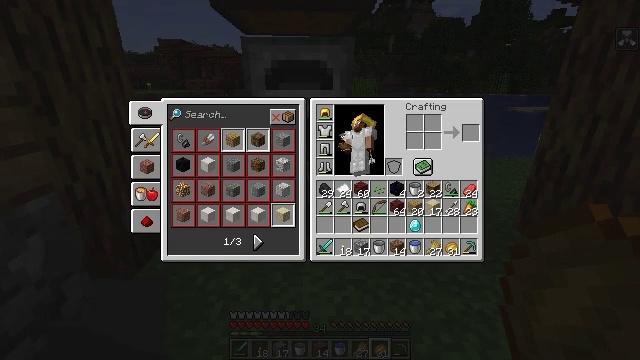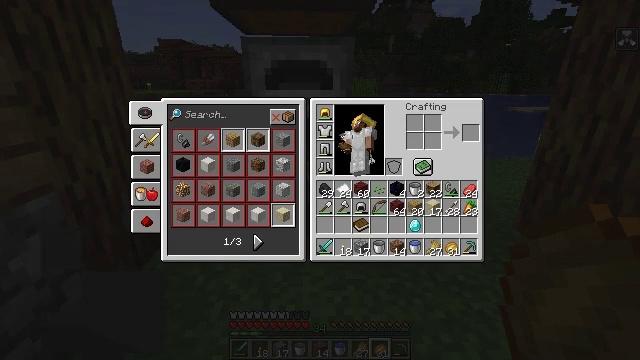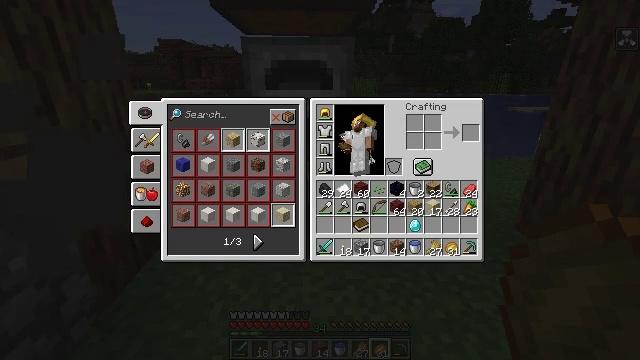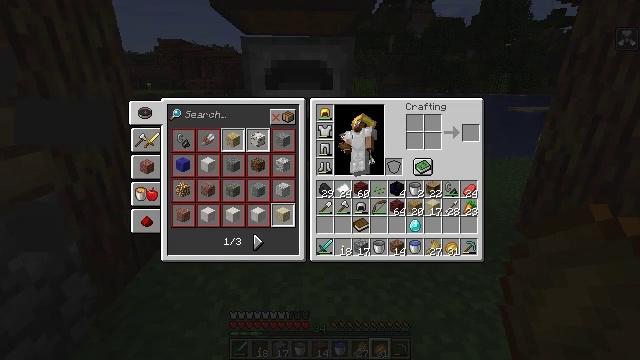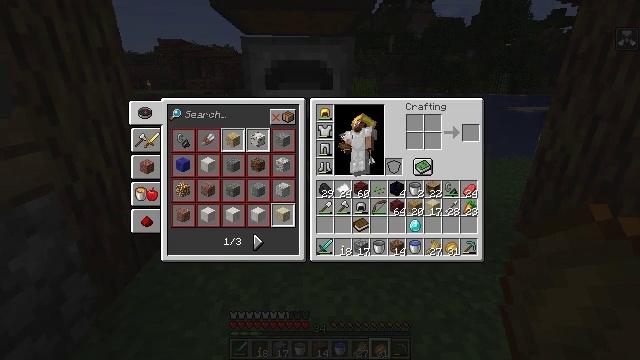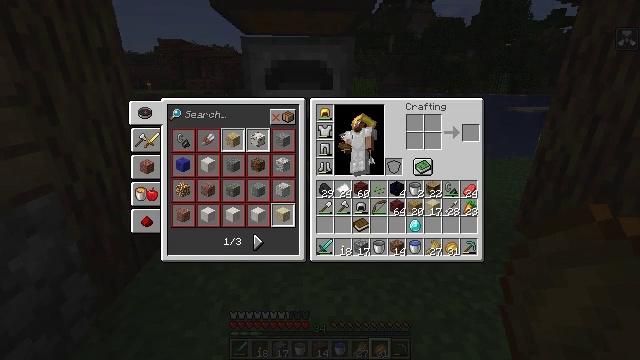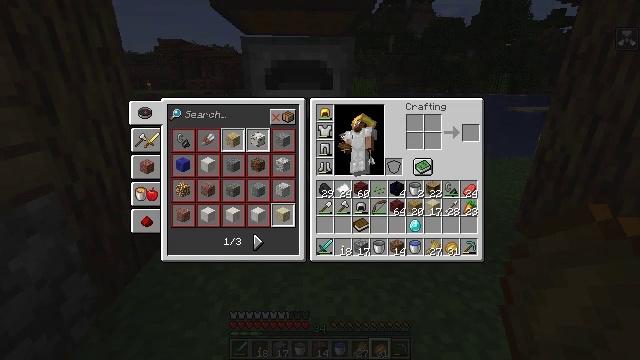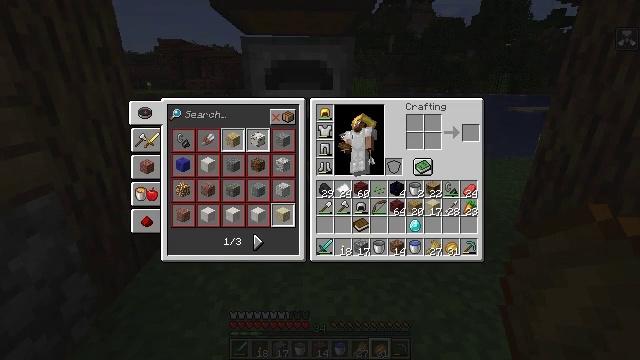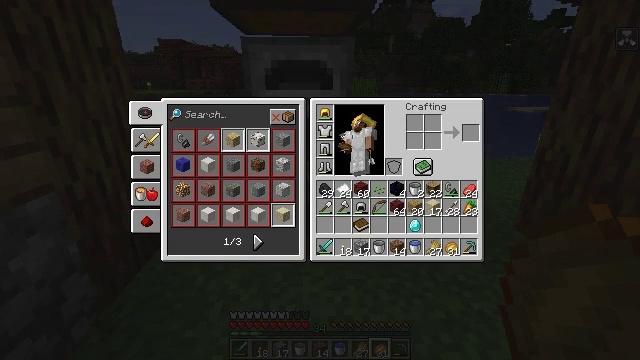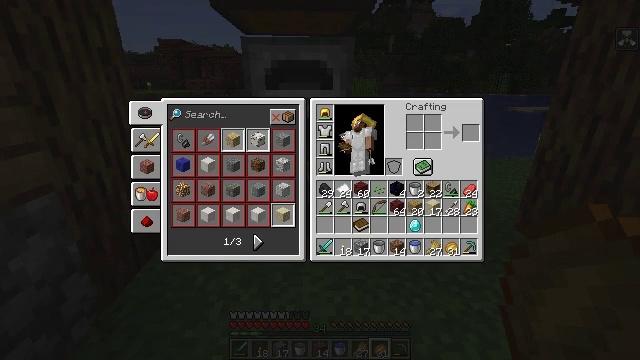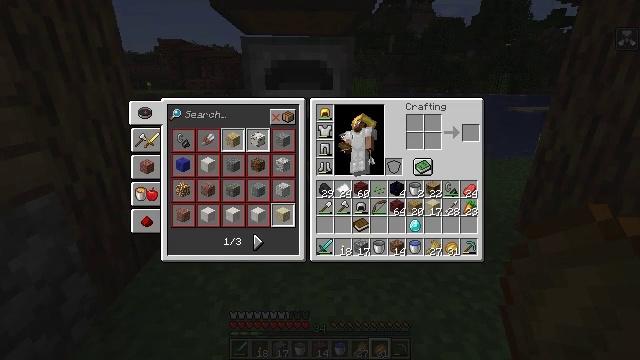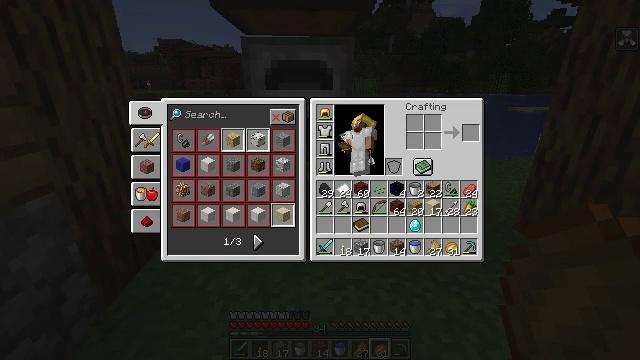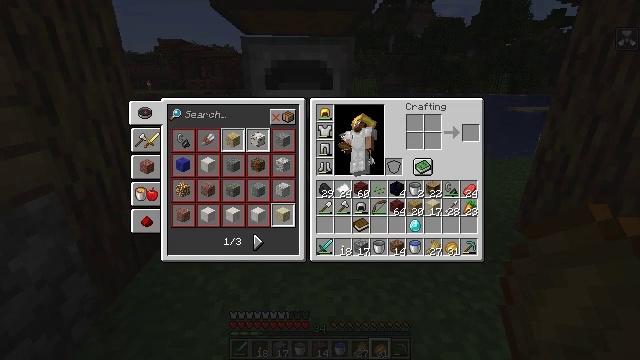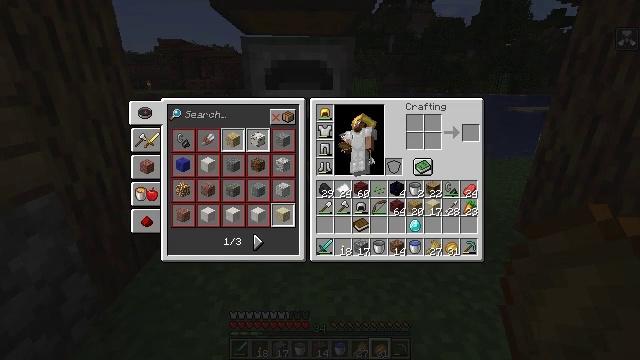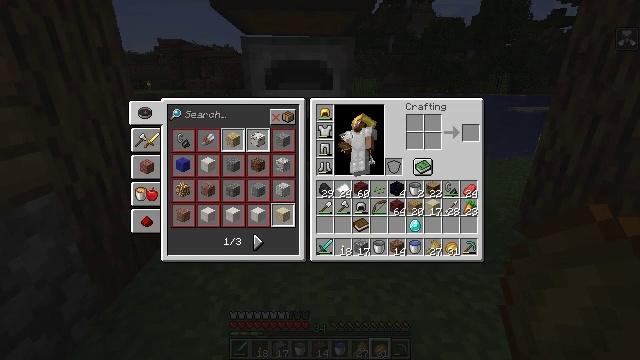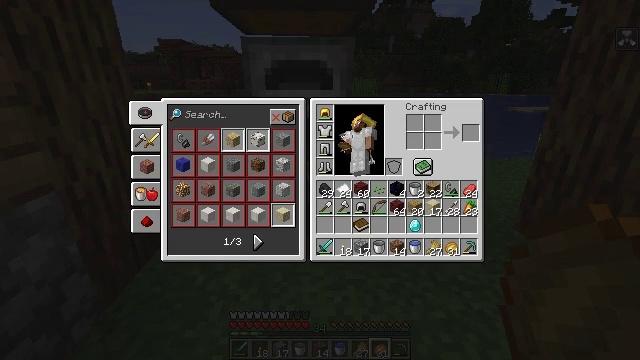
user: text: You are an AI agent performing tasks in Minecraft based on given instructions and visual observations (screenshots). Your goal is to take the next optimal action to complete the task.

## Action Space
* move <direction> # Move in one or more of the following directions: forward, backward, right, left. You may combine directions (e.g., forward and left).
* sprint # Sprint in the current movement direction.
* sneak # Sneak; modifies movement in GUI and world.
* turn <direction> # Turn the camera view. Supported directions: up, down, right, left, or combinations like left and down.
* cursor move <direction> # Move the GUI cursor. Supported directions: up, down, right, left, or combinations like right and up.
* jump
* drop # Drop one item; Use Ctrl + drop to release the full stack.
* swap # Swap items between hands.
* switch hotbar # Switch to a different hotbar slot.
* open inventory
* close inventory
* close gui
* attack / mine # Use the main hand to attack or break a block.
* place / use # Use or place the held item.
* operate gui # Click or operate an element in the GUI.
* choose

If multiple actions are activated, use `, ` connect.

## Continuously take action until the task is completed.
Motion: motion action
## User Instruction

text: Create an enchanting table with your crafting setup.
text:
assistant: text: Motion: no_op
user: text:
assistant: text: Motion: no_op
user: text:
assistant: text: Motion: no_op
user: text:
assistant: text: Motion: no_op
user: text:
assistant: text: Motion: no_op
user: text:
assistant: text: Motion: no_op
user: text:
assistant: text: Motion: no_op
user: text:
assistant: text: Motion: no_op
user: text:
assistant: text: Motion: no_op
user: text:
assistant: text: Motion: no_op
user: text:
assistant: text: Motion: no_op
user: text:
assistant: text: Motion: no_op
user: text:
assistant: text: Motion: no_op
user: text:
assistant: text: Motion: no_op
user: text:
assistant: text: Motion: no_op
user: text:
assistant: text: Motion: no_op
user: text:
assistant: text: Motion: no_op
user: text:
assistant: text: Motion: no_op
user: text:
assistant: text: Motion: no_op
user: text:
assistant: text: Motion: no_op
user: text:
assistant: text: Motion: no_op
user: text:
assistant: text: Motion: no_op
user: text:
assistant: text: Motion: no_op
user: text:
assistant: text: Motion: no_op
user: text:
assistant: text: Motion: no_op
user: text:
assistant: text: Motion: no_op
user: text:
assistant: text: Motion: no_op
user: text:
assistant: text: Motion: no_op
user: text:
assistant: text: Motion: no_op
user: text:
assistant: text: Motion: no_op